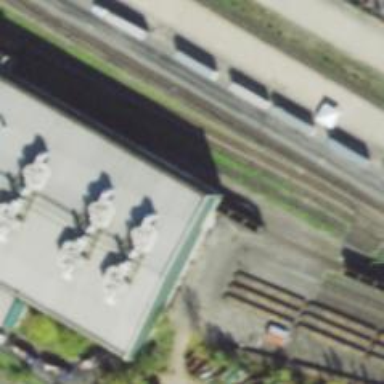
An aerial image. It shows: Railway yard used for servicing trains.